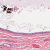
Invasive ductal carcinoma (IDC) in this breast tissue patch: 0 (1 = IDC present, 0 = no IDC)